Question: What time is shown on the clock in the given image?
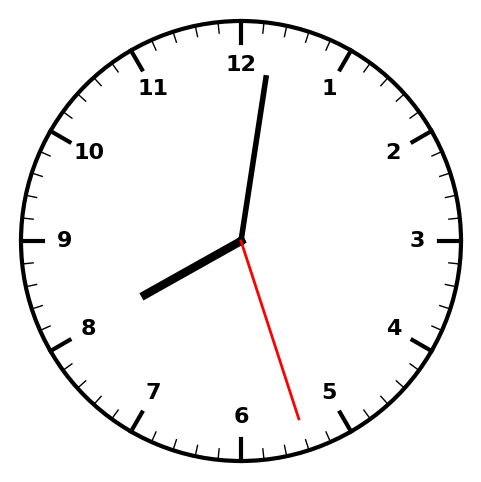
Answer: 08:01:27